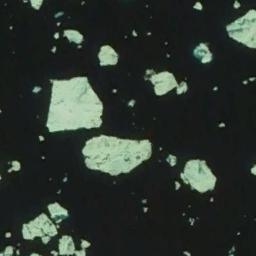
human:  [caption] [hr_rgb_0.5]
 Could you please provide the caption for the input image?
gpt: Several large ice cubes of various sizes and surrounding small pieces of ice float on the deep blue sea .

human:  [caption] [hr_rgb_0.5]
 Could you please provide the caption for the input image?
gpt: There are many ice on the deep green sea .

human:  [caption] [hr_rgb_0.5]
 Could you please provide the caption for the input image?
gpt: Some pieces of sea ice of different sizes float in the deep blue sea .

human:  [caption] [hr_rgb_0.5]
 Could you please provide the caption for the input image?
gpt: There are different shapes of sea ice .

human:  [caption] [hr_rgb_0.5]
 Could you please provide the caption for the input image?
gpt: There are some pieces of sea ice .